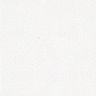
Metastatic tissue present: no